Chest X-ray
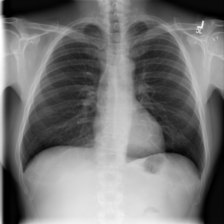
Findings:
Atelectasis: negative
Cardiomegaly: negative
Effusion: negative
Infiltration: negative
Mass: negative
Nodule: negative
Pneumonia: negative
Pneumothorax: negative
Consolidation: negative
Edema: negative
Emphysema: negative
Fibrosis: negative
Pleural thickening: negative
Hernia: negative